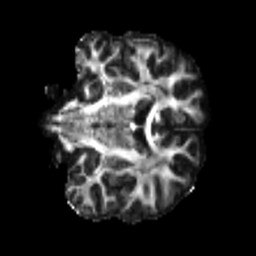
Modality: FA
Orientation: coronal
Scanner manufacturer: siemens
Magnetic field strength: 3 T
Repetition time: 4 s
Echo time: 0.0594 s